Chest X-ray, PA view. Patient: 71 years old, sex F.
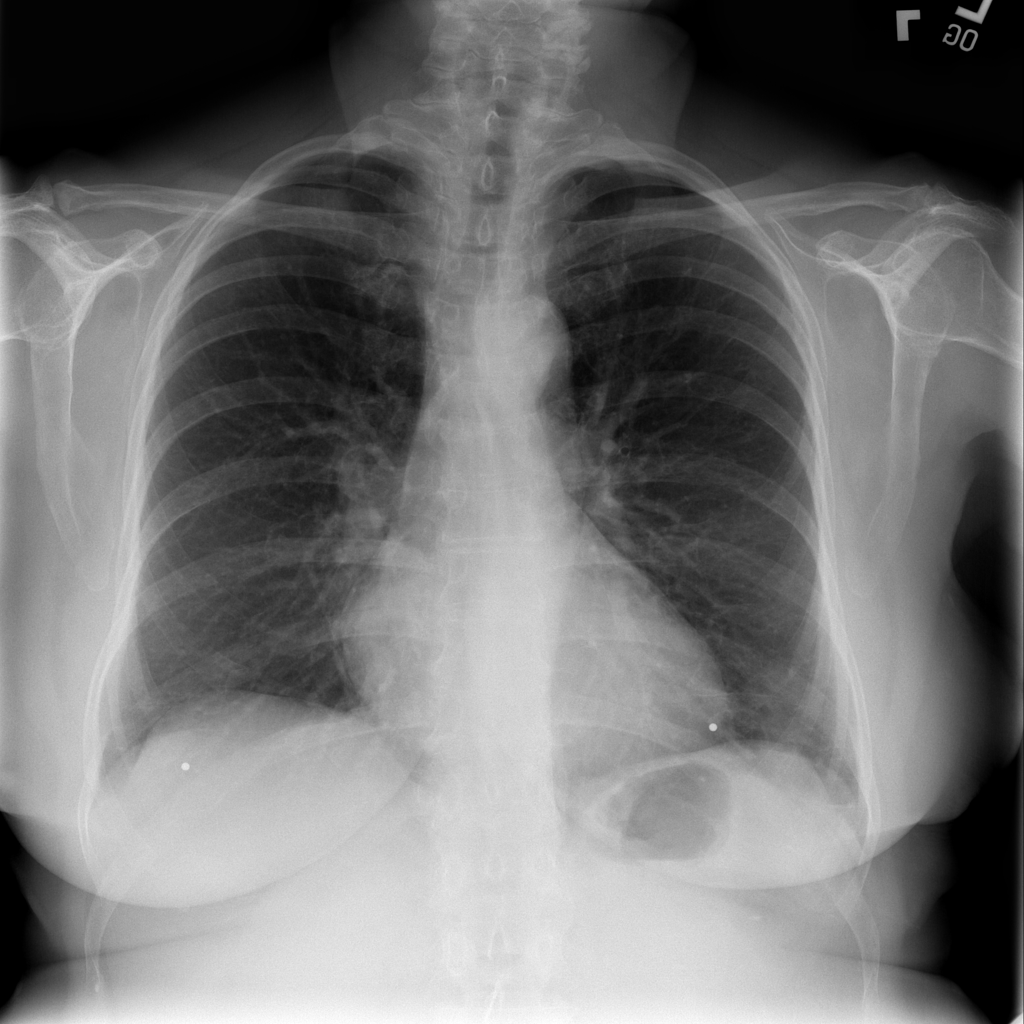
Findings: No Finding